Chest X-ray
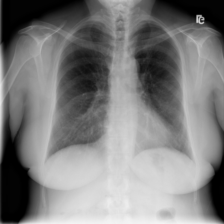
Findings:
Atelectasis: negative
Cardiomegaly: negative
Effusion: negative
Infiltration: negative
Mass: negative
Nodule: negative
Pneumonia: negative
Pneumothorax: negative
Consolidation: negative
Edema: negative
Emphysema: negative
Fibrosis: negative
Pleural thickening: negative
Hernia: negative